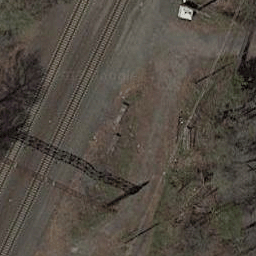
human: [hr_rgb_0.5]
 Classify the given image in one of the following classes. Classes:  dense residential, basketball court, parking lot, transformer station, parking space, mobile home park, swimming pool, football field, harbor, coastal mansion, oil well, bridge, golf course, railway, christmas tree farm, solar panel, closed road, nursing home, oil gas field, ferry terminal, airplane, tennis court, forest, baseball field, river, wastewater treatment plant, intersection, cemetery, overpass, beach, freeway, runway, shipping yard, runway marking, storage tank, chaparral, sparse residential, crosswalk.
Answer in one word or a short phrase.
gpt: railway